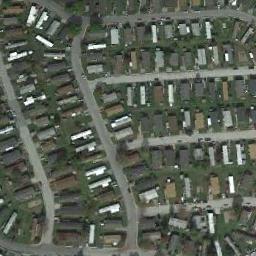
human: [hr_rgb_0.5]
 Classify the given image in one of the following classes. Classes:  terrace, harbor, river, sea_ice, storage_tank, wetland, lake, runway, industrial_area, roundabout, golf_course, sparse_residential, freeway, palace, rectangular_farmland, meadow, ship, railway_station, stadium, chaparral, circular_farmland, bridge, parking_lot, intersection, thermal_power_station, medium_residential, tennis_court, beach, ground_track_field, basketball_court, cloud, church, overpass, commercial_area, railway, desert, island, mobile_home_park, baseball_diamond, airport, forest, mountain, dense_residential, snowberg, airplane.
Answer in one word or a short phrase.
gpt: mobile_home_park